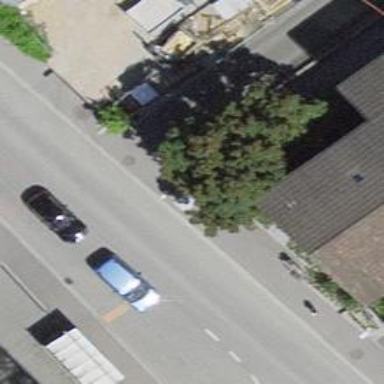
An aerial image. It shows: Bus stop with platform for public transport.